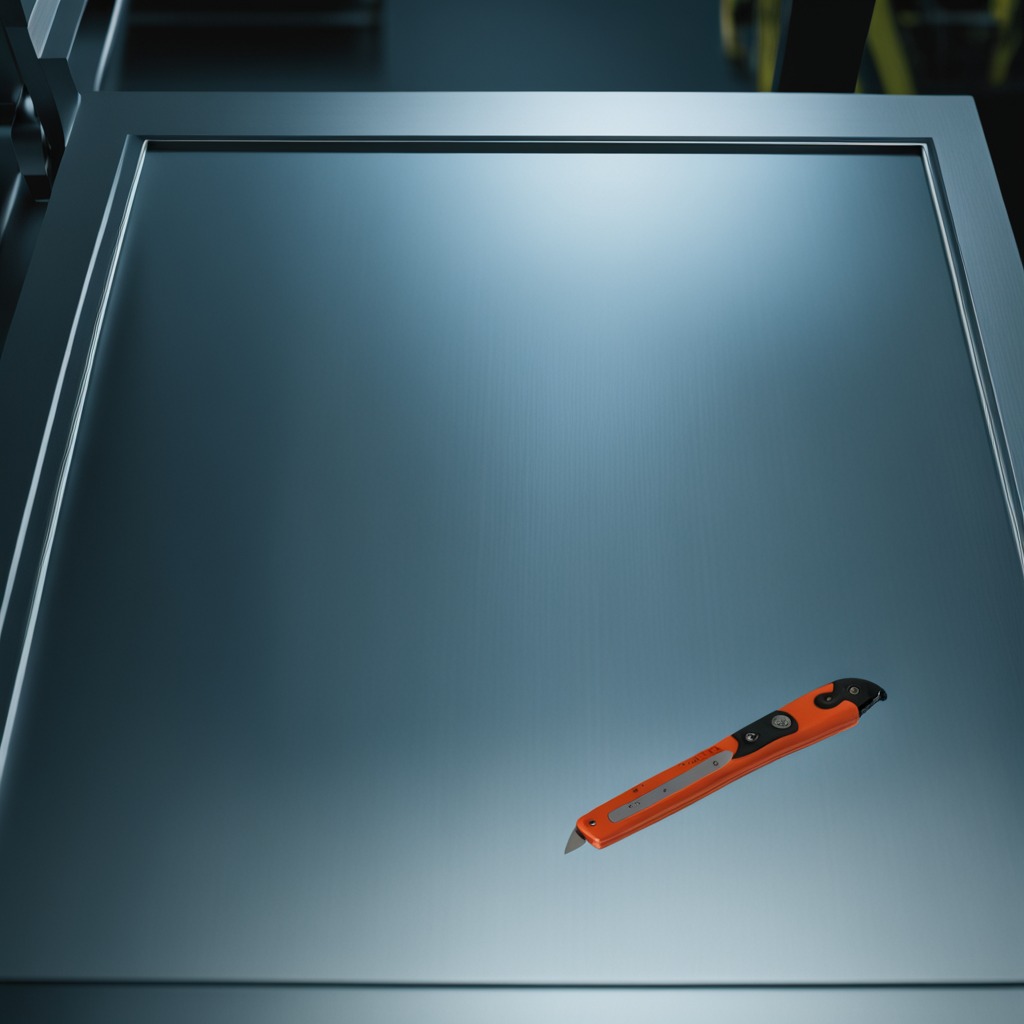
A utility knife lies on the metal table.